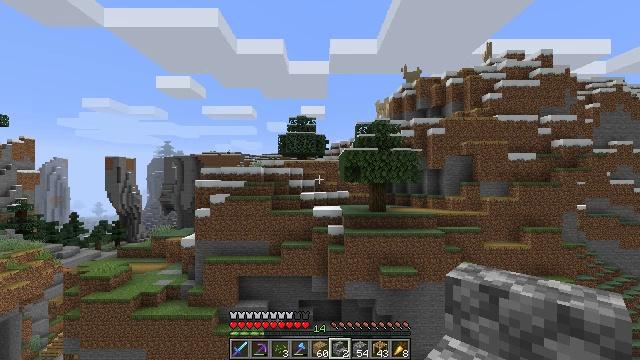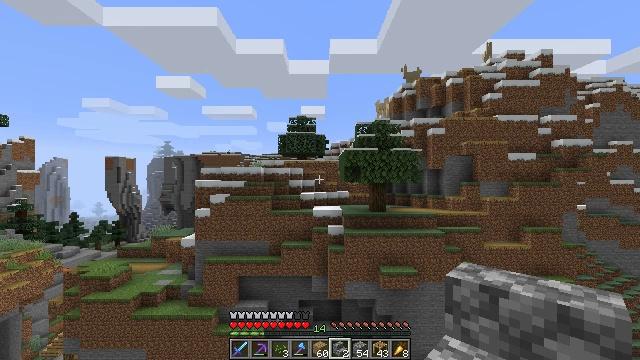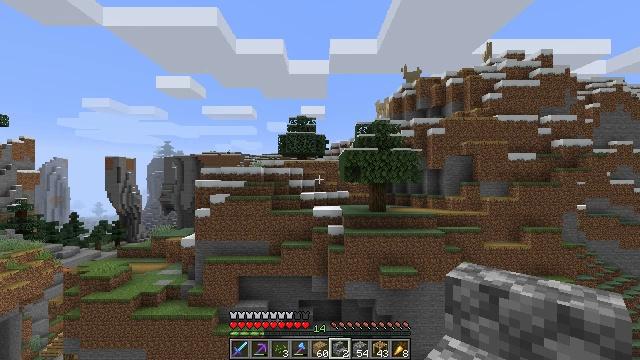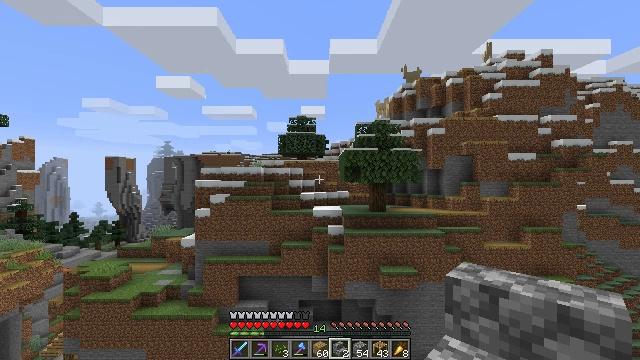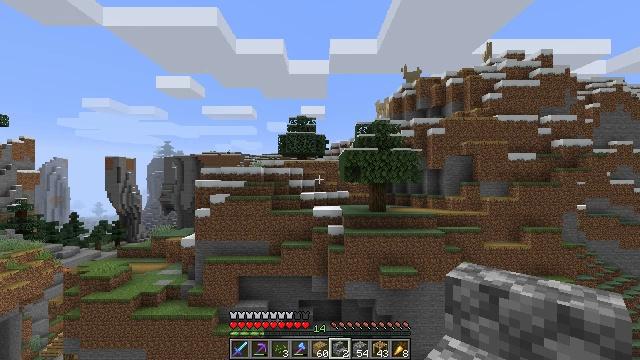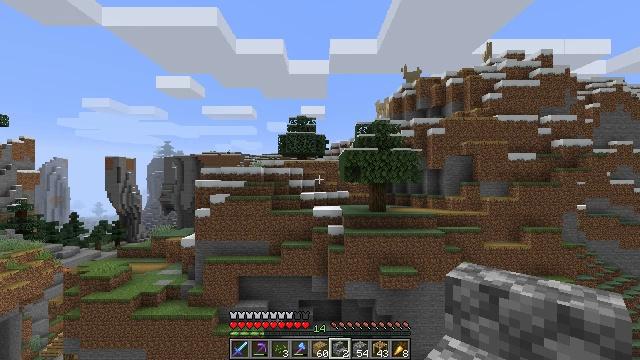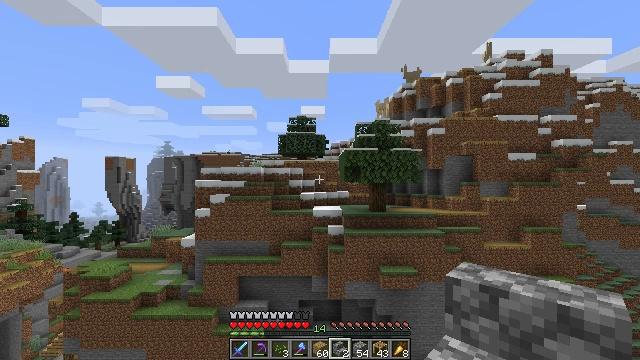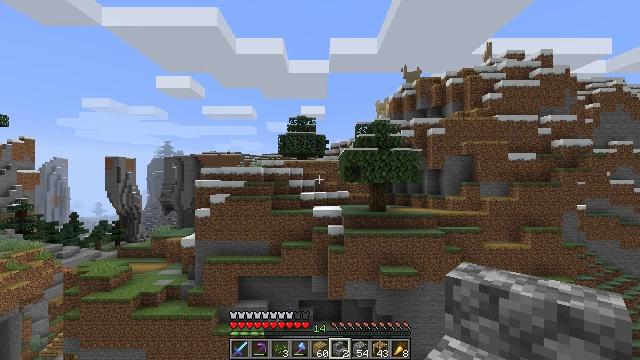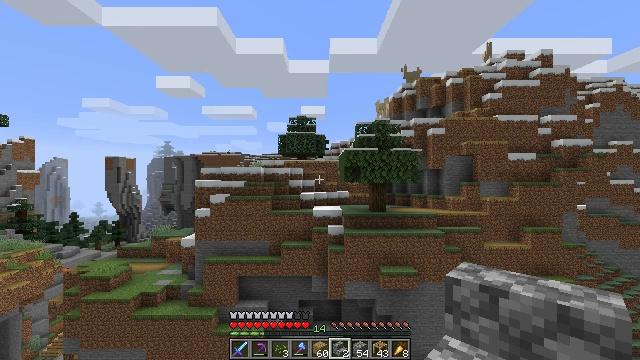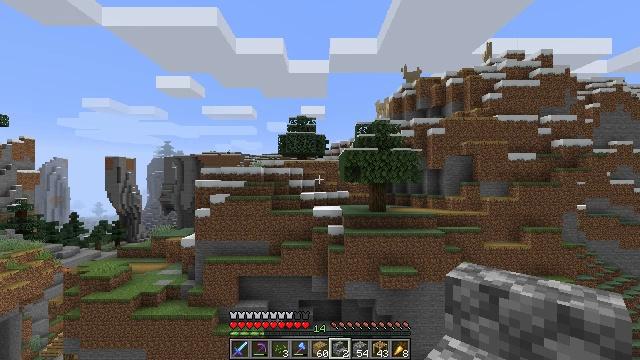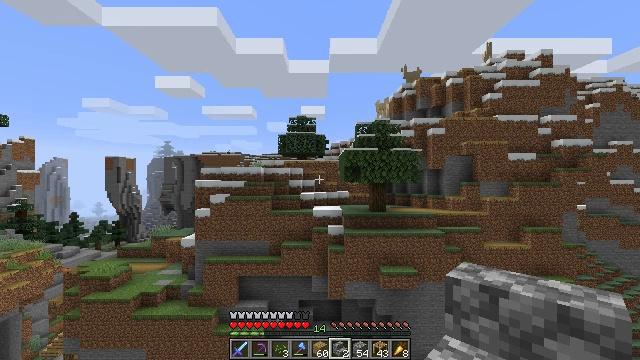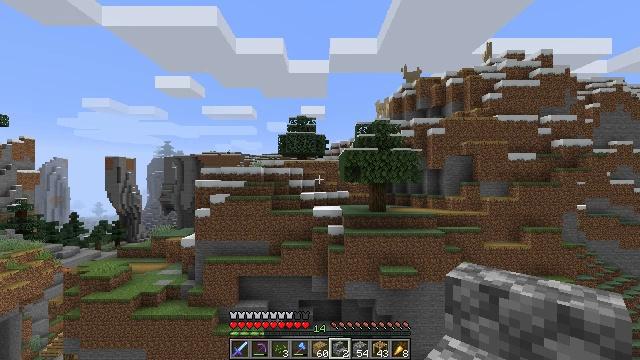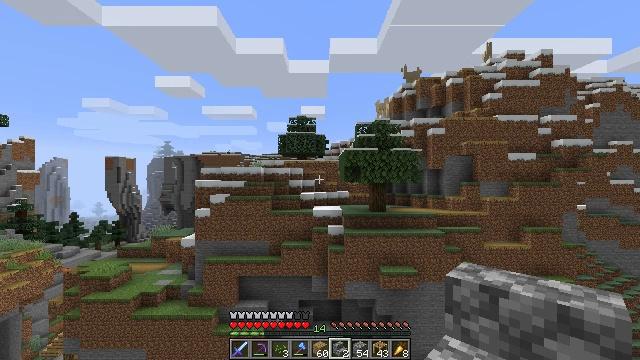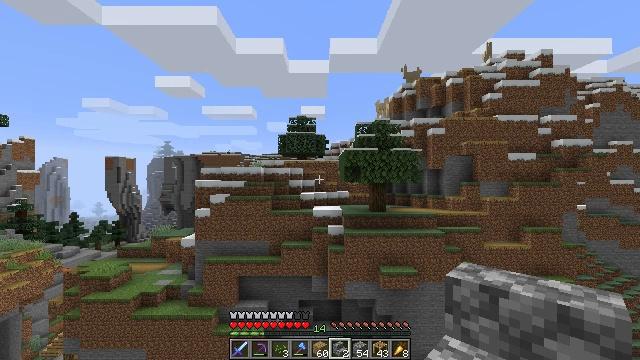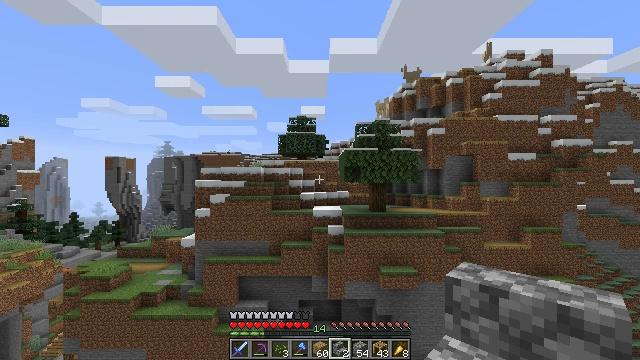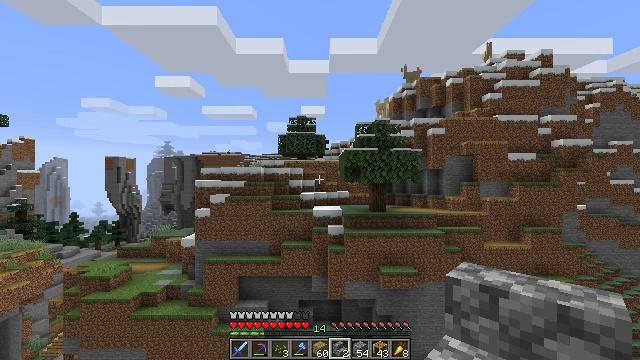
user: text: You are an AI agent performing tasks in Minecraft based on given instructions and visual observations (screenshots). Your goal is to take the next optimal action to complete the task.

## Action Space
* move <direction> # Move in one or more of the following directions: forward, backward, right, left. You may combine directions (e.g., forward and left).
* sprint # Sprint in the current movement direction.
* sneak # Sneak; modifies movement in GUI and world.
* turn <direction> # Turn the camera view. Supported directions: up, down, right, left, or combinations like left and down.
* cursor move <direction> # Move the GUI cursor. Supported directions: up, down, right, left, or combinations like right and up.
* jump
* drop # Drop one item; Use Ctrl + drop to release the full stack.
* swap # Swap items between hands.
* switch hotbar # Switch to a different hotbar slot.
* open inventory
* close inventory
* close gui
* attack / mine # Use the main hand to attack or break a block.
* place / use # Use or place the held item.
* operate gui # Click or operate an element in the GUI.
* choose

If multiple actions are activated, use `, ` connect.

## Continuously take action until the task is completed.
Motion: motion action
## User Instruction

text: Collect scaffolding blocks.
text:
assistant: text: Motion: no_op
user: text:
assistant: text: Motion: no_op
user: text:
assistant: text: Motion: no_op
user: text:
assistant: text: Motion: no_op
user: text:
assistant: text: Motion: no_op
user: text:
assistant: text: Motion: no_op
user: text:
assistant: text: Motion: no_op
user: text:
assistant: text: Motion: no_op
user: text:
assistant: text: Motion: no_op
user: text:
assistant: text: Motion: no_op
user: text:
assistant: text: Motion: no_op
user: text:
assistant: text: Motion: no_op
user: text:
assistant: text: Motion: no_op
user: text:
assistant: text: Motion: no_op
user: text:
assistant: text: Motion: no_op
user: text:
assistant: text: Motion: no_op
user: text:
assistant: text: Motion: no_op
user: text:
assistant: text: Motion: no_op
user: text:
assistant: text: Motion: no_op
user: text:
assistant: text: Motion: no_op
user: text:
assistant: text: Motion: no_op
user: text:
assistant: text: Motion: no_op
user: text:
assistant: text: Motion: no_op
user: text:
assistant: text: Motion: no_op
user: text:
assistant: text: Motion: no_op
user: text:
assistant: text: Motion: no_op
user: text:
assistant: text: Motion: no_op
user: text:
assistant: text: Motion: no_op
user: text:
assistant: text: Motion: no_op
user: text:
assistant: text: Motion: no_op